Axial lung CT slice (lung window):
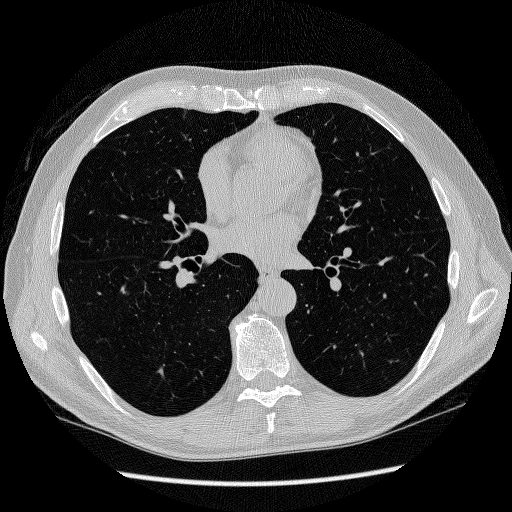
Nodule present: no